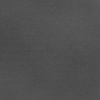
Atmospheric dust classification: dusty